Question: I heard that I should always do user interface work on the main thread while reading data from Firebase.
I tried to do 'self.tableView.reloadData' on the background thread inside a Firebase 'observe(.value)' function and the app did not crash or freeze.
'''
databaseReference.observe(.value) { [weak self] snapshot in
guard let self = self else { return }
self.tableView.reloadData()
}
'''
I tried to do the same work inside 'getData' function instead of 'observe(.value)' function and the app crashed.
'''
databaseReference.getData { [weak self] error, snapshot in
guard let self = self else { return }
self.tableView.reloadData()
}
'''
So why the app crashed inside 'getData' function and it did not crash inside 'observe(.value)' function?

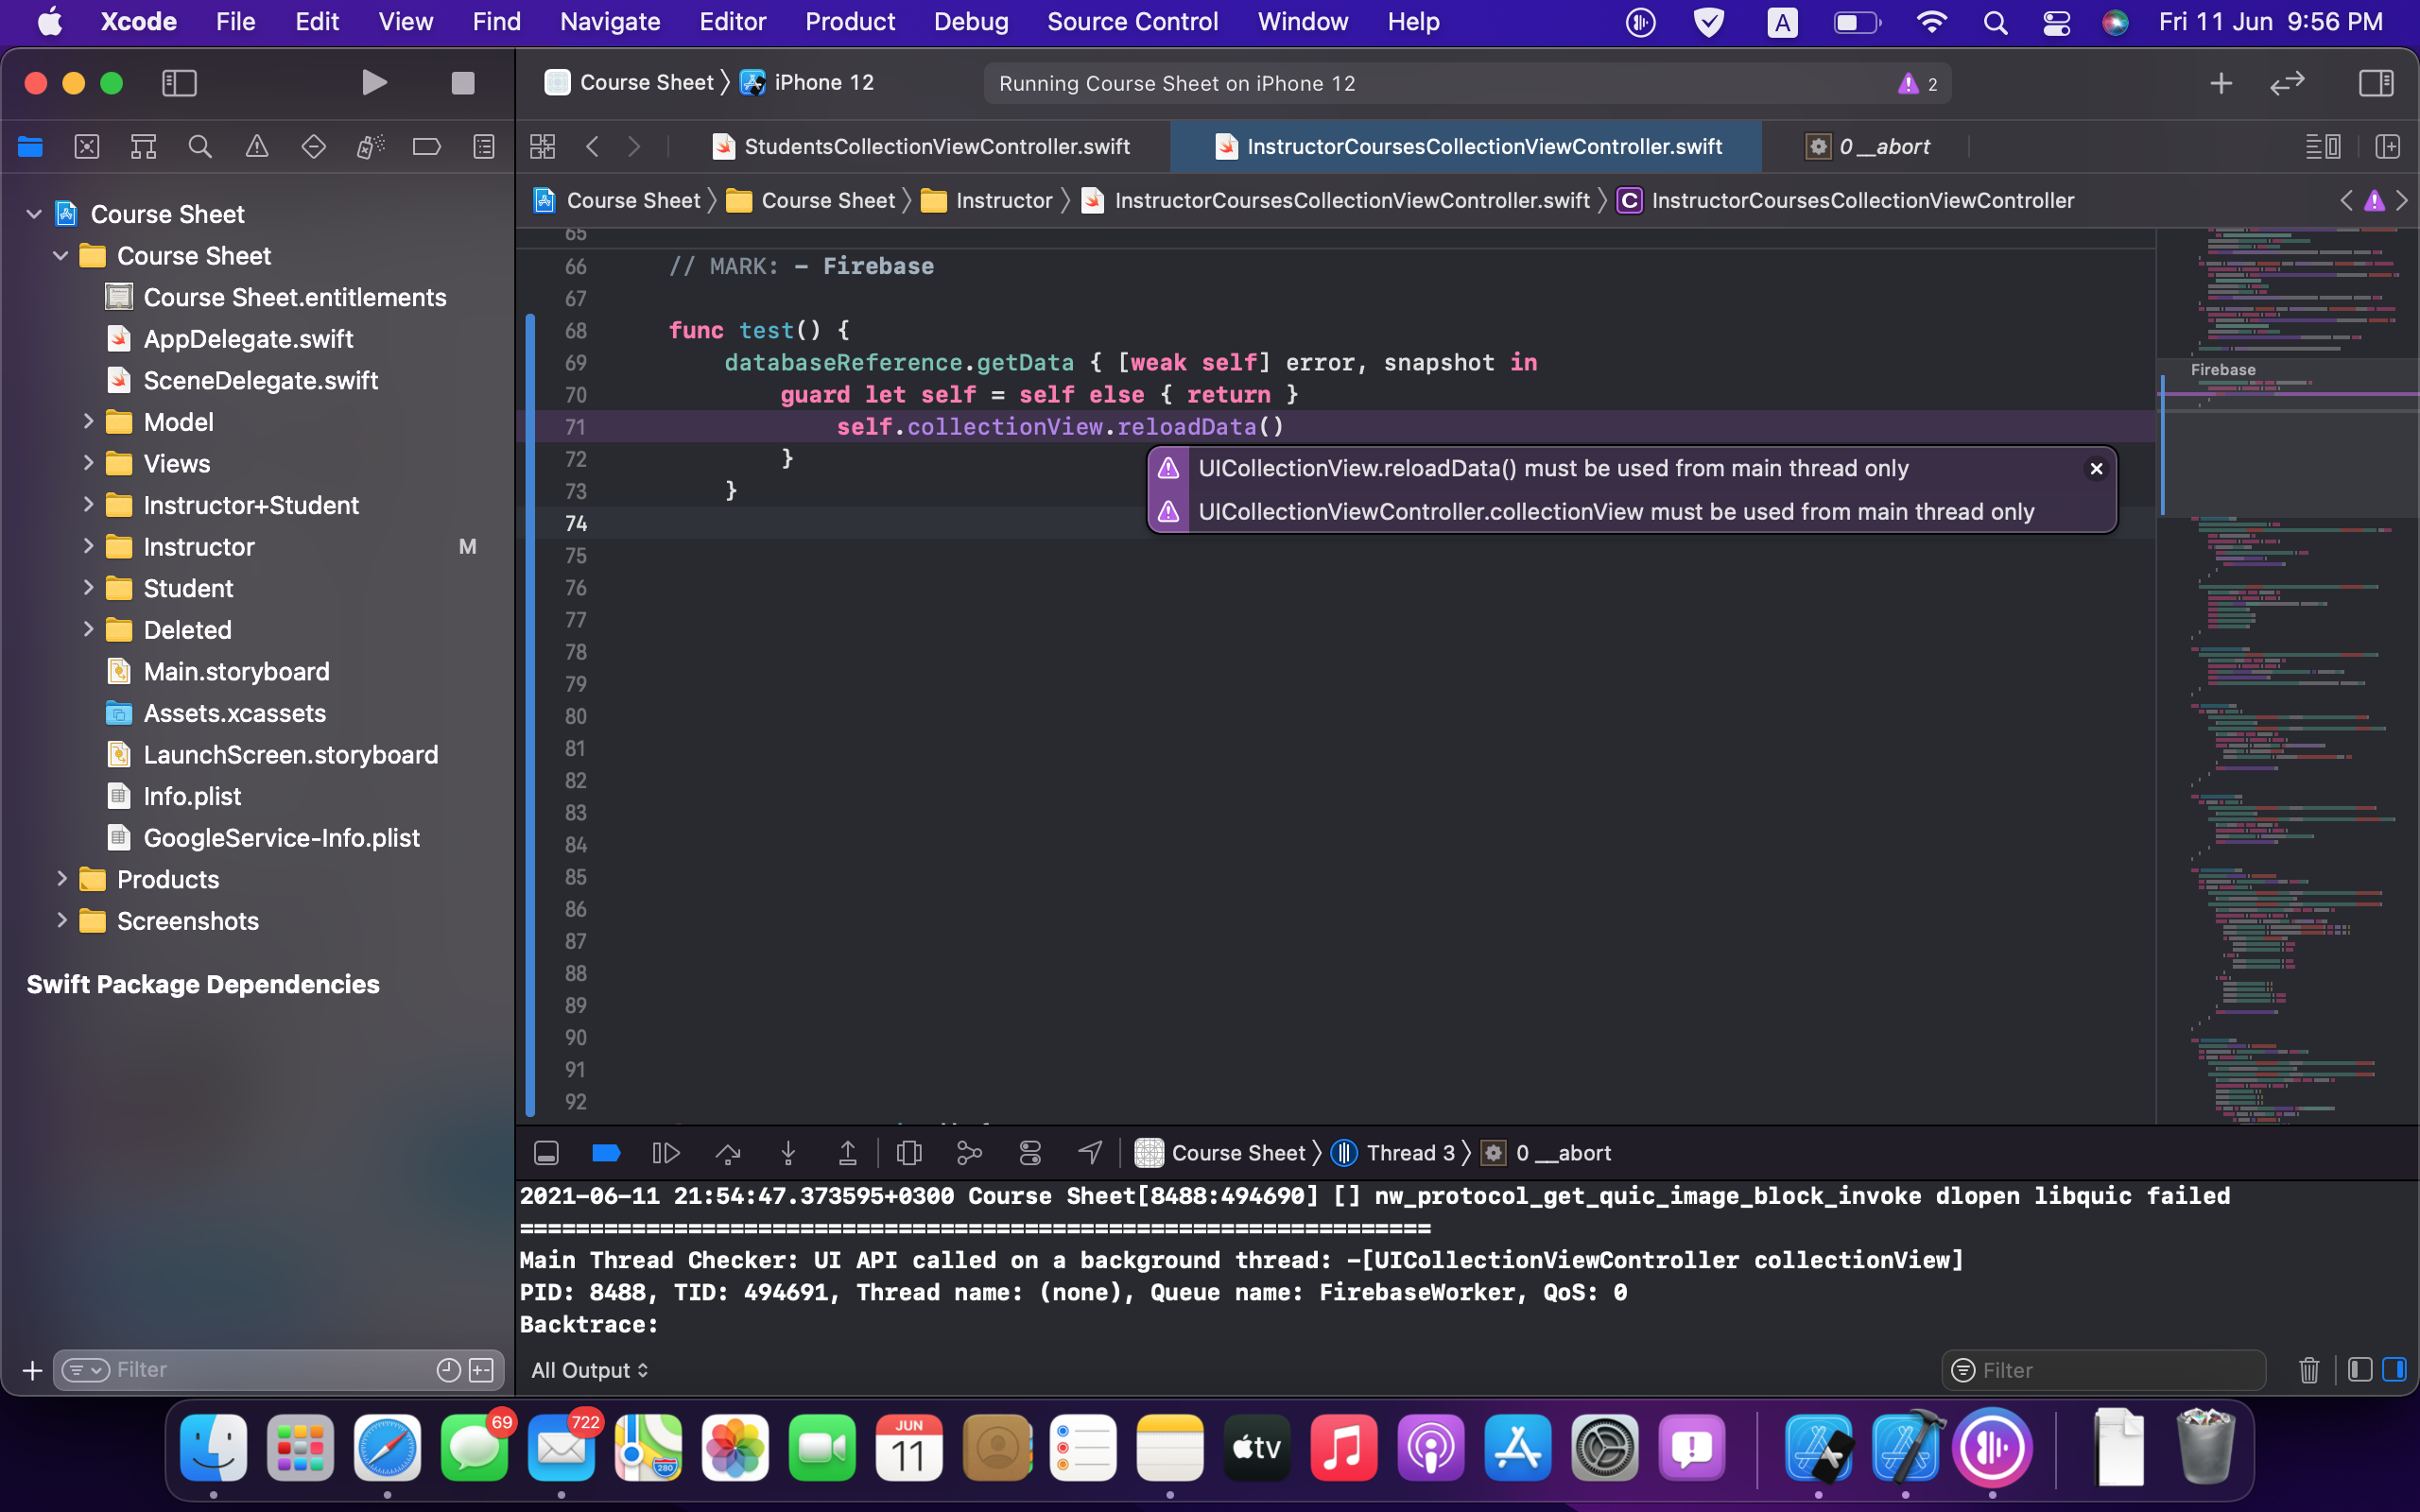
Answer: While the Firebase SDK performs its network and other I/O on a background thread, it actually calls your callback on the main thread.
But it seems that 'getData' does not do that here, which is a bug. So thanks for catching and reporting that.
I filed bug <URL> on the Github repo, so check there for progress.